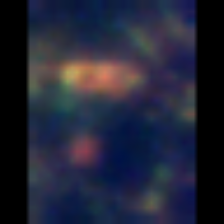
Taxon: Diatom_aggregate
Group: Diatoms